Interaction volume radius: 5 \u00c5
Interaction volume height: 30 \u00c5
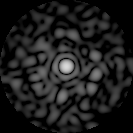
Disorder parameter: 0.8649